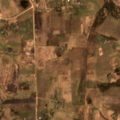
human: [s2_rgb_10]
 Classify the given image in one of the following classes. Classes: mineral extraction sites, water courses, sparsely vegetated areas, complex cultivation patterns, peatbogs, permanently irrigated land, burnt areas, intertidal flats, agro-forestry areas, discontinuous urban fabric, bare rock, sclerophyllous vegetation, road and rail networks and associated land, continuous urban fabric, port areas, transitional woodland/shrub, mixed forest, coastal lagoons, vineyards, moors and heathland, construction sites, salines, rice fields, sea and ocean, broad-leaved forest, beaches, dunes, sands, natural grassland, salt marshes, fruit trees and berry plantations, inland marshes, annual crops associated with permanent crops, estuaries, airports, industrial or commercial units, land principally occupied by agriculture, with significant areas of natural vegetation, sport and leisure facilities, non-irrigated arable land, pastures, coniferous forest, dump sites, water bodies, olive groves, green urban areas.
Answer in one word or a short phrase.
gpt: non-irrigated arable land, complex cultivation patterns